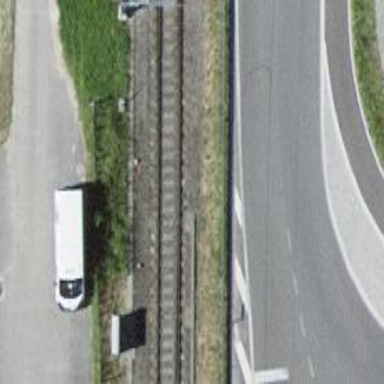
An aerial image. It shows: Railway switch.